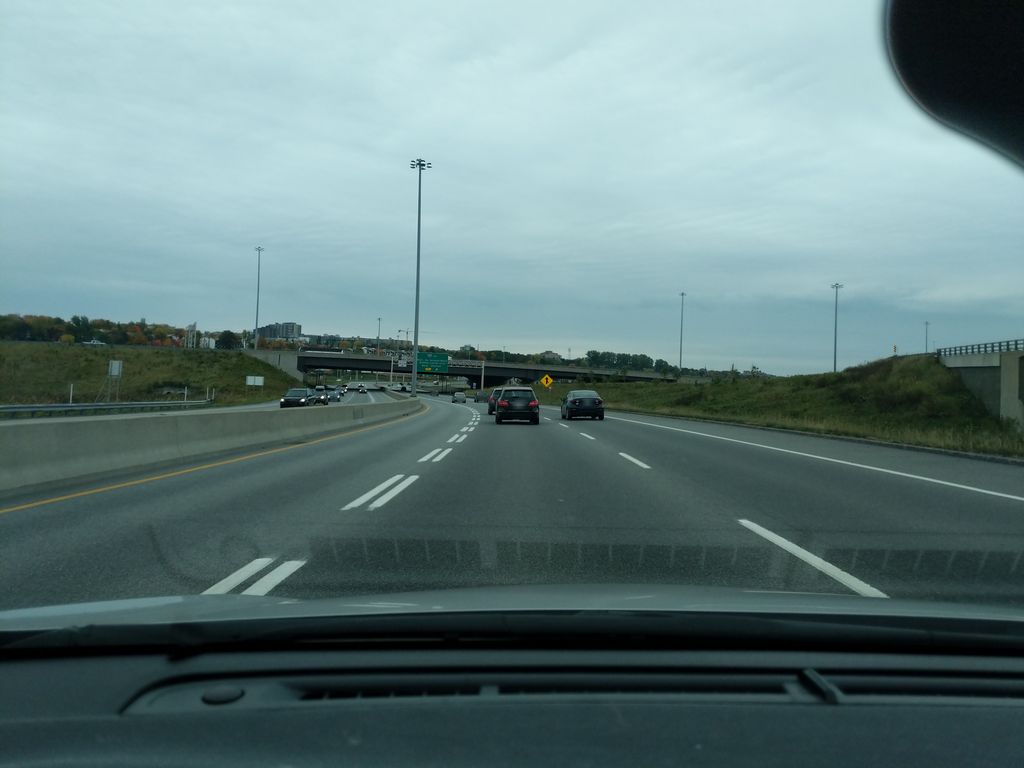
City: quebec_city